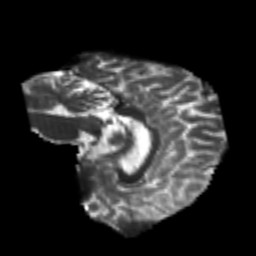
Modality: T2w
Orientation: sagittal
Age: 23
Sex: female
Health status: healthy
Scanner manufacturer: philips
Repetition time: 7.386 s
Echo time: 0.08599 s